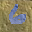
Label: 6